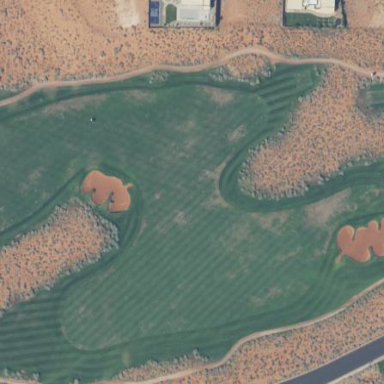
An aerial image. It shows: Area with grass used as rough in golf course.